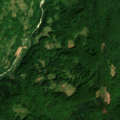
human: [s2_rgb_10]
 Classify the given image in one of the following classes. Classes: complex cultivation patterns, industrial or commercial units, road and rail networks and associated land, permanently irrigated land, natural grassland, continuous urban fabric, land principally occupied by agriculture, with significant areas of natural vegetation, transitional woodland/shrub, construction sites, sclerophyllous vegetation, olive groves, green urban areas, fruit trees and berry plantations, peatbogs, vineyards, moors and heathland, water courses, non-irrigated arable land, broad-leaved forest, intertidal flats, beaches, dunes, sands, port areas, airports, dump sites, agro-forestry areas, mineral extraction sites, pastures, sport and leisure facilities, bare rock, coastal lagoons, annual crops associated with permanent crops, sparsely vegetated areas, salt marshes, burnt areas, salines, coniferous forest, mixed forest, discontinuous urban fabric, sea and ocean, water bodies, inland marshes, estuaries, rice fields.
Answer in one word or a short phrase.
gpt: land principally occupied by agriculture, with significant areas of natural vegetation, broad-leaved forest